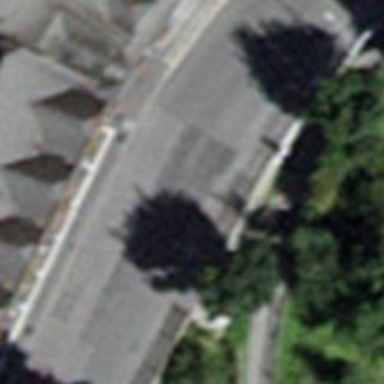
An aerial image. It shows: Set of steps on the road.